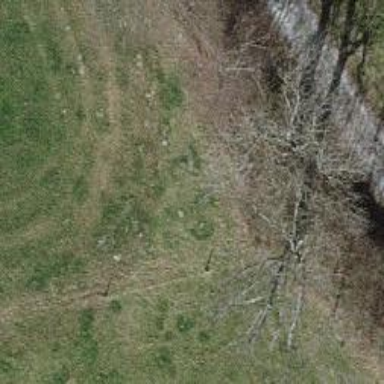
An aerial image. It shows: Row of trees in natural setting.